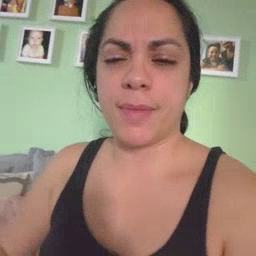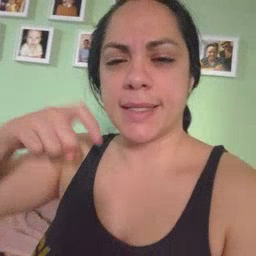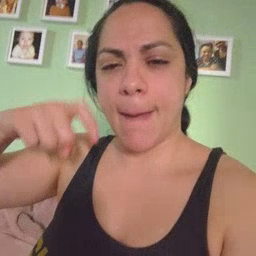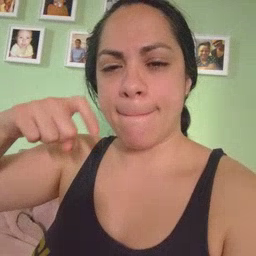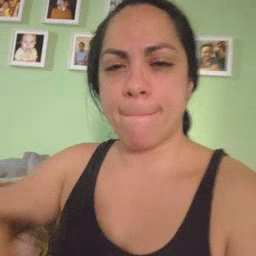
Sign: time